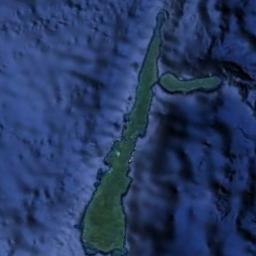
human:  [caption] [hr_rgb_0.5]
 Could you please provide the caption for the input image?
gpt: The two connected islands are surrounded by deep blue waters and some ups and downs are on the ocean floor .

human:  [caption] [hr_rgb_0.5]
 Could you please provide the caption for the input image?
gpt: Irregularly shaped green island surrounded by blue sea water .

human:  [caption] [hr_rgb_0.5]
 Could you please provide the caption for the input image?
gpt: Many trees are on the island .

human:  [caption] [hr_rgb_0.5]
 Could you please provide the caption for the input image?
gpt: The island is very empty .

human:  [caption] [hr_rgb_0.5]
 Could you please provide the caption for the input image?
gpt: The long strip of green island is on a blue sea .